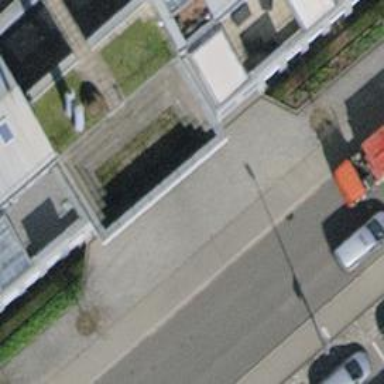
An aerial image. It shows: Multi-storey parking entrance.